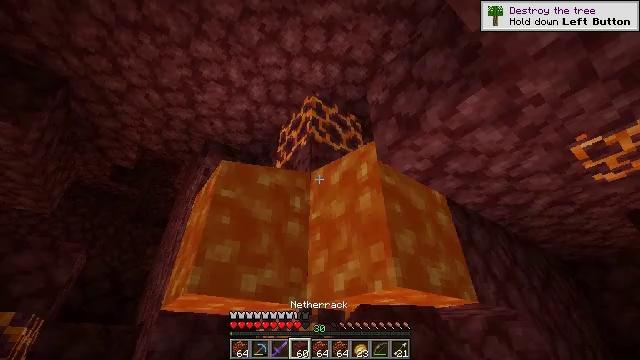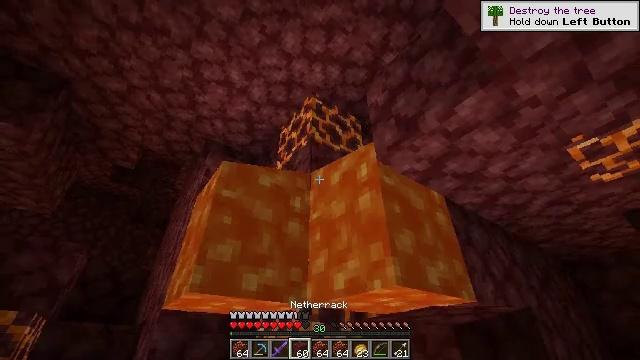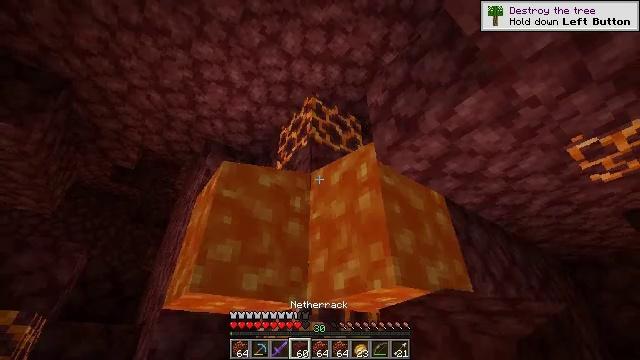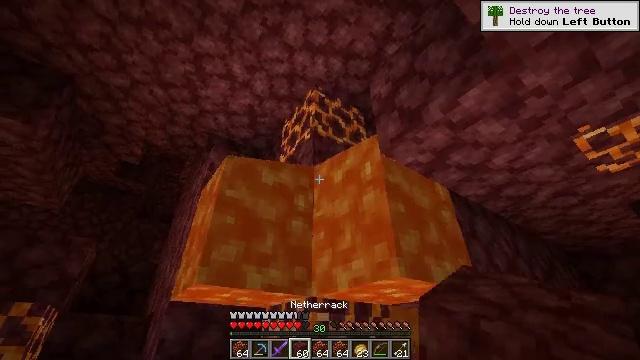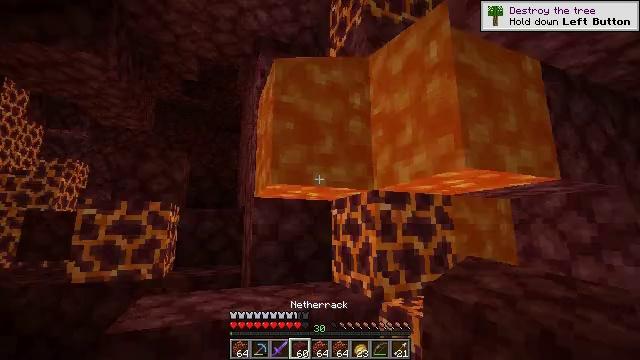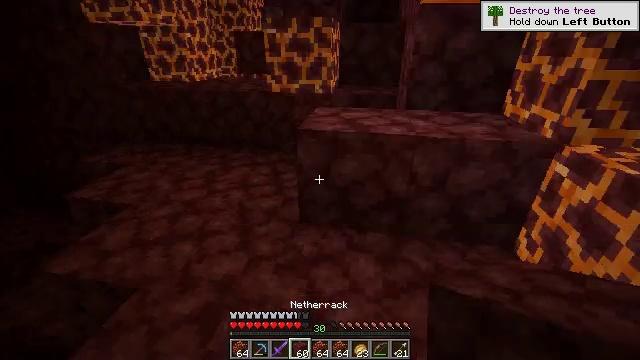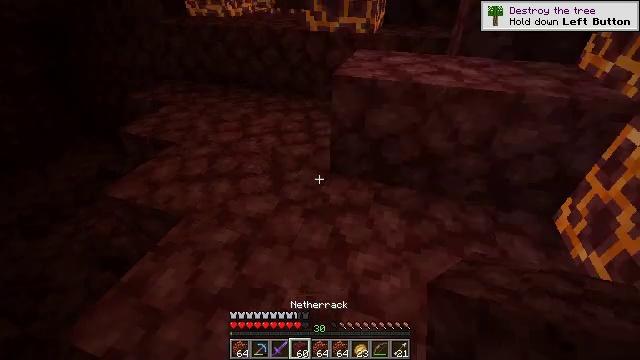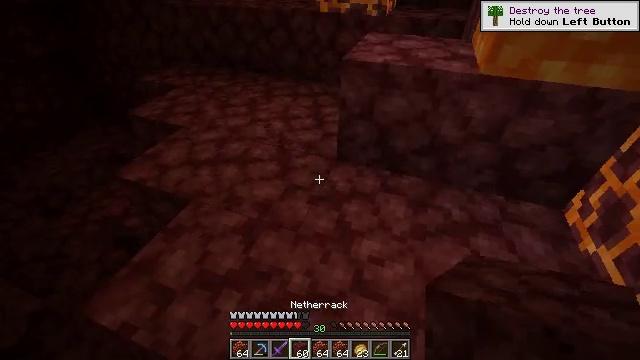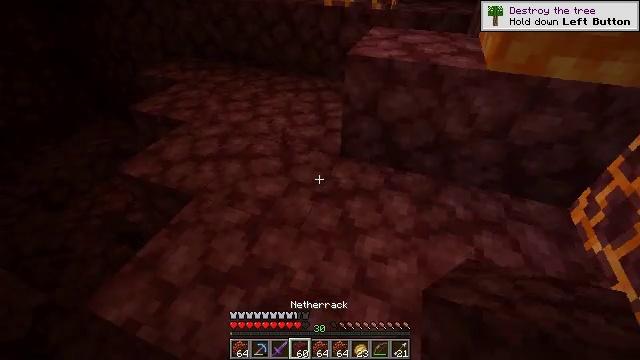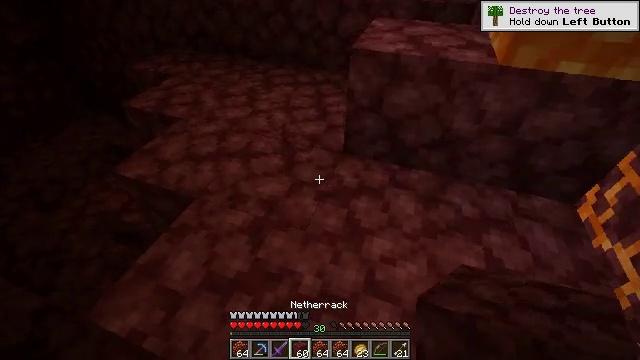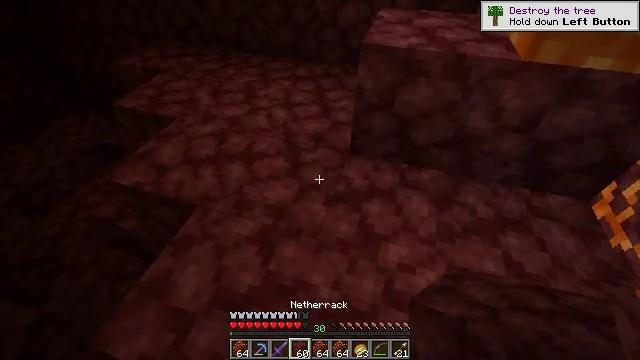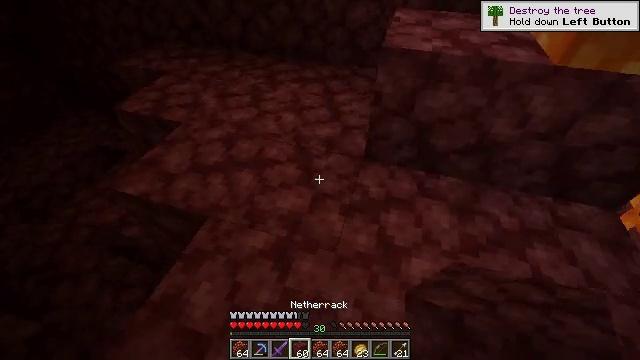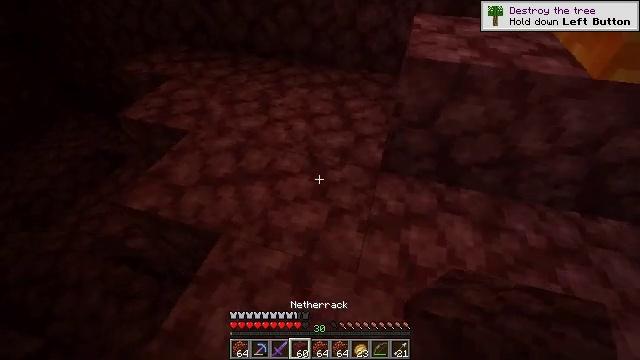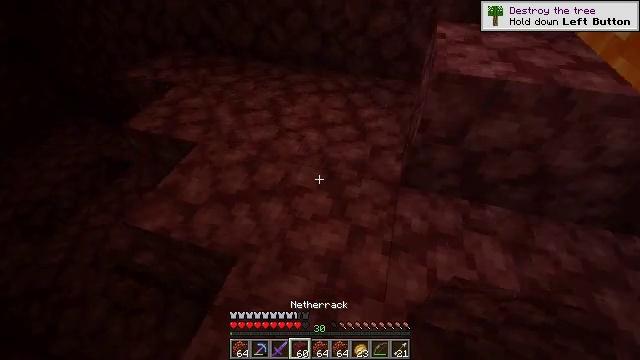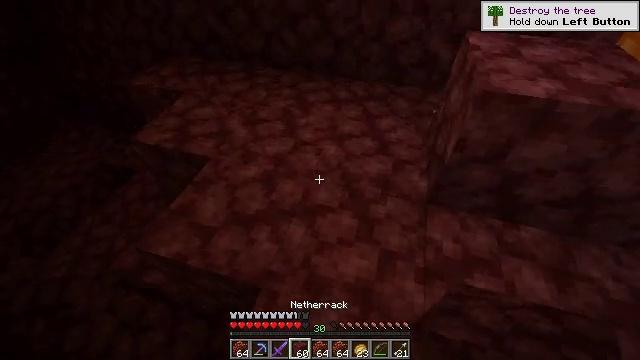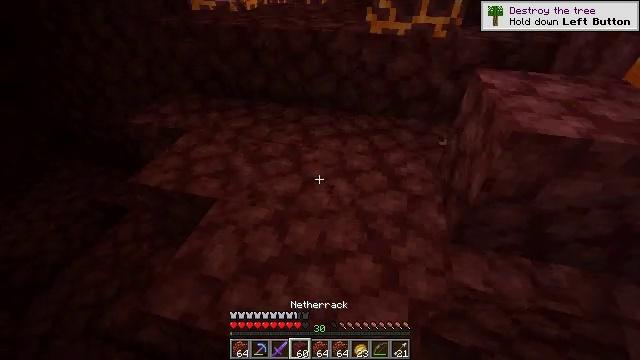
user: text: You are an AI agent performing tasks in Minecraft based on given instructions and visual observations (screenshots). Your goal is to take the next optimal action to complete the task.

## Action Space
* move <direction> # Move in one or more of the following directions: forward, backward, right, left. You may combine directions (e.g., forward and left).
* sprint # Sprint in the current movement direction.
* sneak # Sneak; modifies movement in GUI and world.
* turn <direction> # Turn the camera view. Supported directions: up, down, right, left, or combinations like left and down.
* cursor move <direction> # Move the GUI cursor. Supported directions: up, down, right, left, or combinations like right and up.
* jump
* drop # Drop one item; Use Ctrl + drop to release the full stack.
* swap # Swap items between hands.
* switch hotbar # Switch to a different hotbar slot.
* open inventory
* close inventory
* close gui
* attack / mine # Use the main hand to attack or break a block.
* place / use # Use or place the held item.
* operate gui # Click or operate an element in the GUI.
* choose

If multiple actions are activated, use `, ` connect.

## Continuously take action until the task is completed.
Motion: motion action
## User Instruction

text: Retrieve a magma block for building or traps.
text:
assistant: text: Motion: no_op
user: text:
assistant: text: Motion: no_op
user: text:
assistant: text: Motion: turn down
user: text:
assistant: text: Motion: turn left and down
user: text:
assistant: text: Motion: turn left and down
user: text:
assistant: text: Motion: turn left and down
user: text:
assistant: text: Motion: turn left and down
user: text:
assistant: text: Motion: move forward and move left, turn down
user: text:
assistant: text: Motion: move forward and move left, turn right and down
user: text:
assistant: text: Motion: move forward and move left, turn right and down
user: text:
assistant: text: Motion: move forward and move left
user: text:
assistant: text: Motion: move forward and move left
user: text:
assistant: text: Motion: move forward and move left
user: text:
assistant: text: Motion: move forward and move left
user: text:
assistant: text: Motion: move forward and move left, turn right and up
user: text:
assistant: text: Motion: move forward and move left, turn right and up
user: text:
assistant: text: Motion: move forward, turn up
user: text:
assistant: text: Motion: move forward, turn up
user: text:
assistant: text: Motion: move forward, turn up
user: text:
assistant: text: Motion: move forward, turn right and up
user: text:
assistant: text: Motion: move forward, turn right and up
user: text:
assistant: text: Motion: move forward, turn up
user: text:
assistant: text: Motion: move forward, turn up
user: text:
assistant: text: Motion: move forward
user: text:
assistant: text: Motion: move forward and move left
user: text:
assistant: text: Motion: move forward and move left
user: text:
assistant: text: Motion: move forward and move left
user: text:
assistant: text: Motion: move forward and move left
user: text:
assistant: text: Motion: move forward and move left
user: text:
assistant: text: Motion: move forward